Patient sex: F
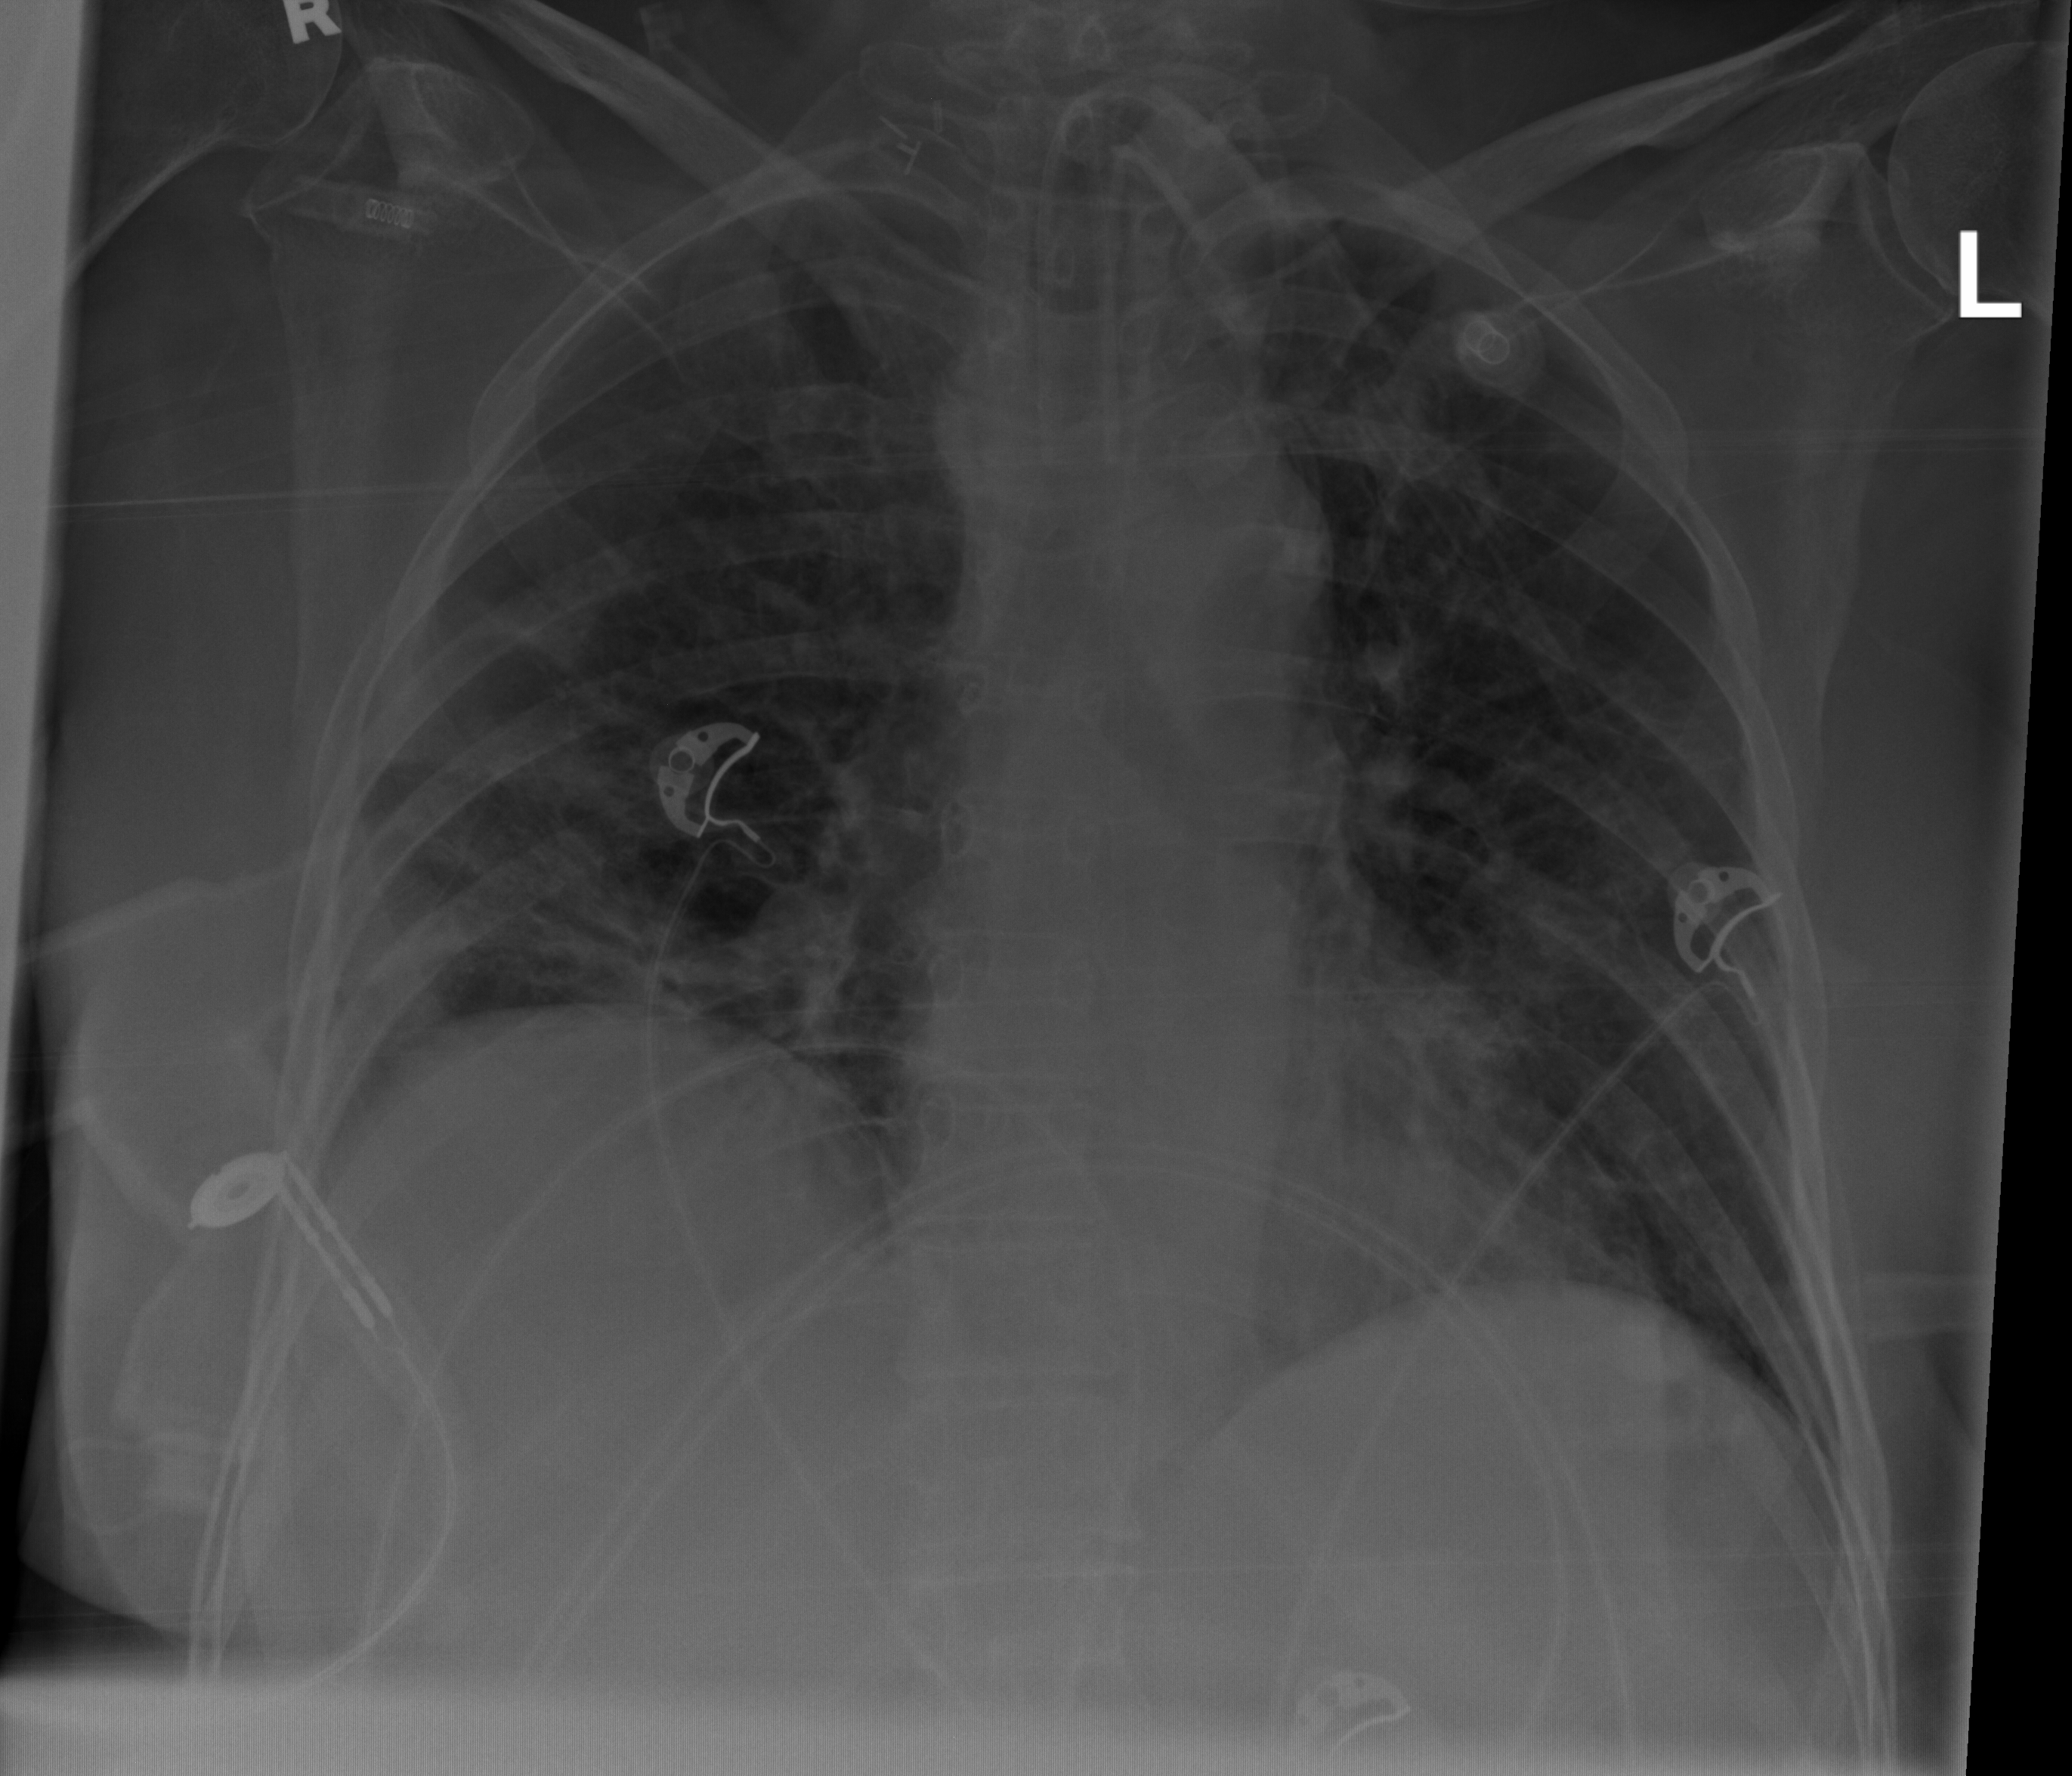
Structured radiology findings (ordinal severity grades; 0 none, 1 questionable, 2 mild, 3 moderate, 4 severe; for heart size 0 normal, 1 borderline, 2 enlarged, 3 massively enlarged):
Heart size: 0
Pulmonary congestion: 0
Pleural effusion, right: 2
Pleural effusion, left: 0
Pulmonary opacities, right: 2
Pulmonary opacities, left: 2
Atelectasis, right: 2
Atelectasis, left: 2